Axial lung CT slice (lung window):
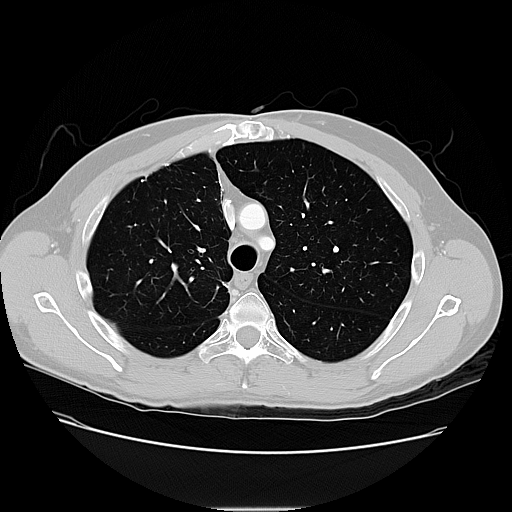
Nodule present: no